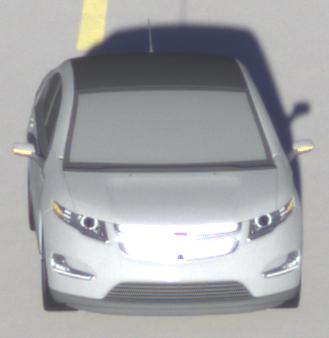
Make: Chevrolet
Model: Volt
Detailed model: Volt
Model produced from: 2011/11
Model produced until: 2014/08
Doors: 5
Color: gray
Road condition: dry road
Daytime: sunrise or sunset
Contrast: high contrast